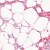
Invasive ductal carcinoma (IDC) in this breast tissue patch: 0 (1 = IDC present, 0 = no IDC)